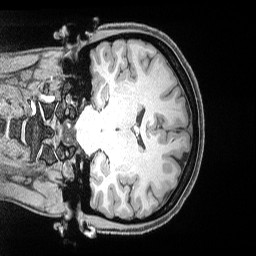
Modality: T1w
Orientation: coronal
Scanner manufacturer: siemens
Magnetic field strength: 3 T
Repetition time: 2.53 s
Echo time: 0.00169 s